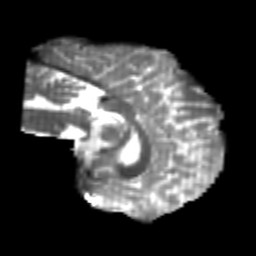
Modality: T2w
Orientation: sagittal
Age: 20
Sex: male
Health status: healthy
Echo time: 0.074 s